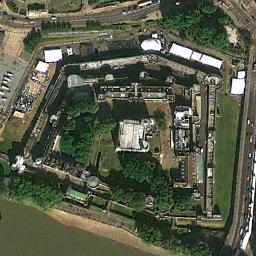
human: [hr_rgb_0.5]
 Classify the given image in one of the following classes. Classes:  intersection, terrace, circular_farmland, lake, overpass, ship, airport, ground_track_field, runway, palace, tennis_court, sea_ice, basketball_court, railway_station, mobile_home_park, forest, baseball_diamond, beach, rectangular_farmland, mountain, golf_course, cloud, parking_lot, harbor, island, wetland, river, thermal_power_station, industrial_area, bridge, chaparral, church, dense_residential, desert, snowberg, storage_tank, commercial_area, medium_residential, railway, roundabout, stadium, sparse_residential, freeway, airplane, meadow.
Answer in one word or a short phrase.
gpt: palace